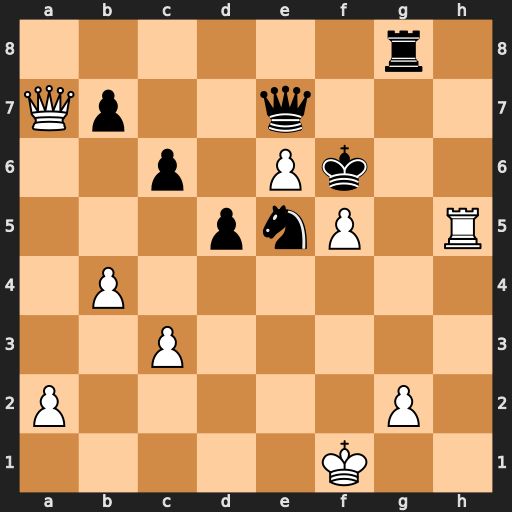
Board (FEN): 6r1/Qp2q3/2p1Pk2/3pnP1R/1P6/2P5/P5P1/5K2
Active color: w
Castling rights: -
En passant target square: -
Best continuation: Rh6+ Kg7 f6+ Qxf6+ Rxf6